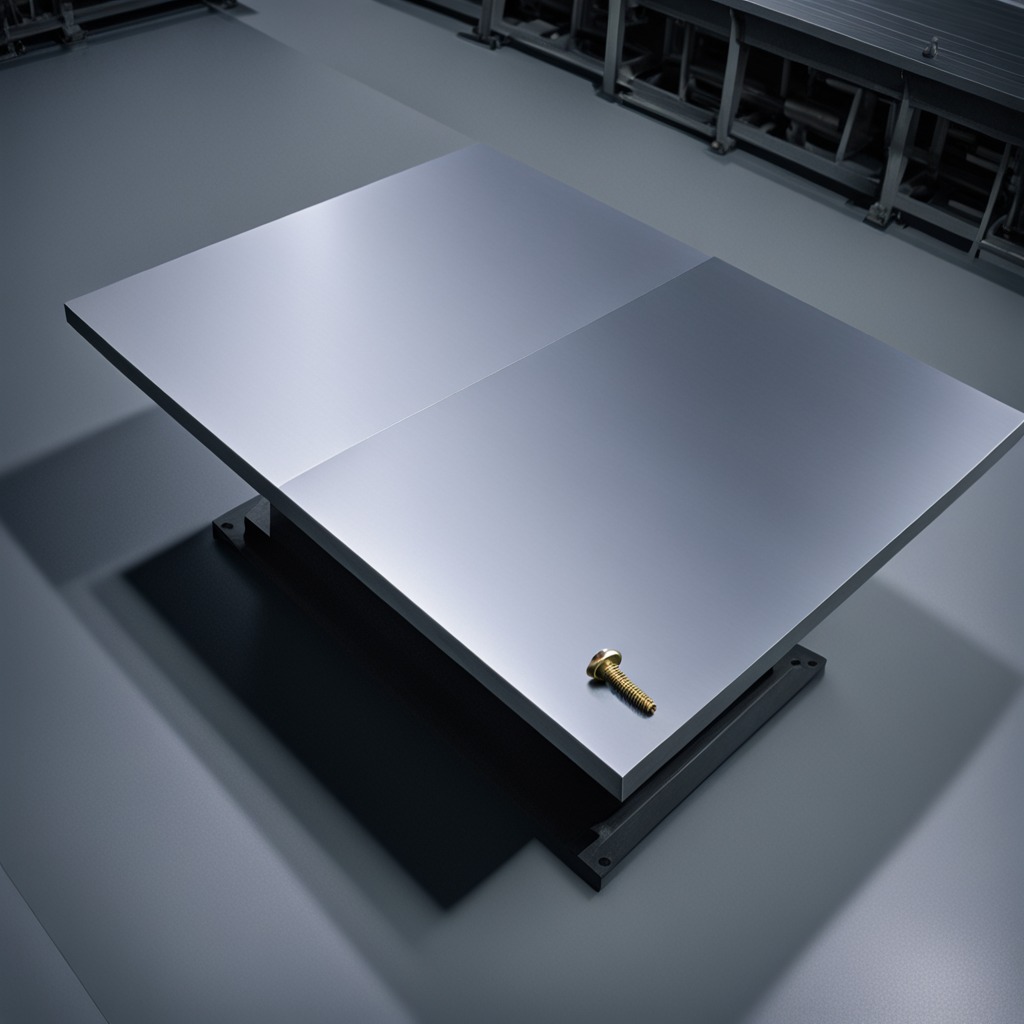
A metal screw is lying on the tabletop.